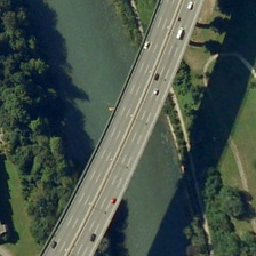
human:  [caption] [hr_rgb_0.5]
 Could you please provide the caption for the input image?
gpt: The lush banks of the river and the bridges on the river.

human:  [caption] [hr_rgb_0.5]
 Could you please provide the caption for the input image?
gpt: Both sides of the river are lush and green, and the bridge is on the river.

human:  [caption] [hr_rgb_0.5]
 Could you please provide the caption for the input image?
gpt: There is a bridge on the river. There are many green trees on one side of the bridge.

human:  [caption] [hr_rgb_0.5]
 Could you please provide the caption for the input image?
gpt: There is a bridge on the river, and there are many green trees on one side of the bridge.

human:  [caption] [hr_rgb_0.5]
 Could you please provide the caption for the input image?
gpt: There is a bridge on the river. There are many green trees on one side of the bridge.